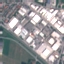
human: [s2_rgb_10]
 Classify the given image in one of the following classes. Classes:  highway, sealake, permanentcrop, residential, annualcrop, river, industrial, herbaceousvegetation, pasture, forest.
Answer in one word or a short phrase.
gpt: Industrial